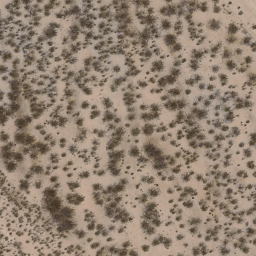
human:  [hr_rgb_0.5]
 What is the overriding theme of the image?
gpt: chaparral